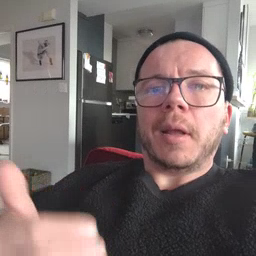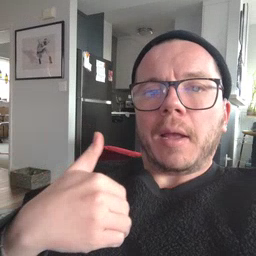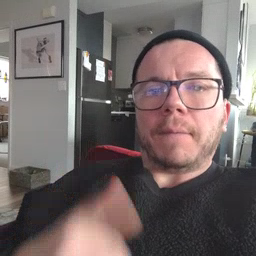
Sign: have